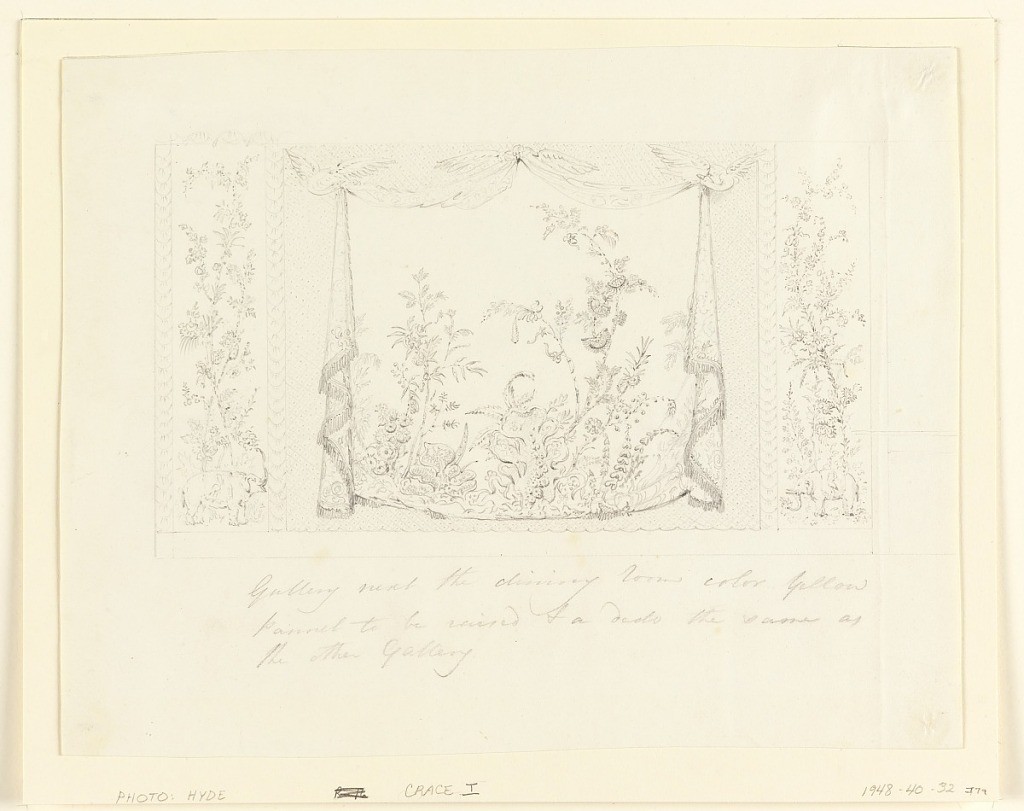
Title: The Royal Pavilion, Brighton, Blue (South) Drawing Room, Proposed Wall Decoration
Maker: Frederick Crace, English, 1779–1859
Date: ca. 1820
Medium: Graphite on paper
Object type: Drawing
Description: Horizontal rectangle.  The central panel is composed of the painted representation of drapery suspended above by three birds, the drapery itself having a design of Chinese flowers.  The two narrow panels which flank it have designs of elephants and Chinese flowers.